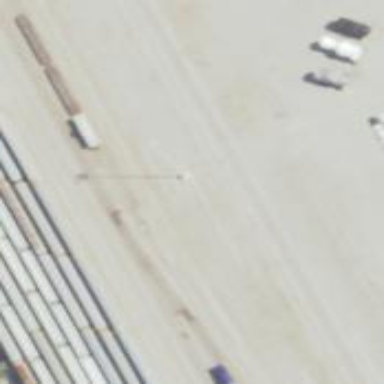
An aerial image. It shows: Railway spur service.